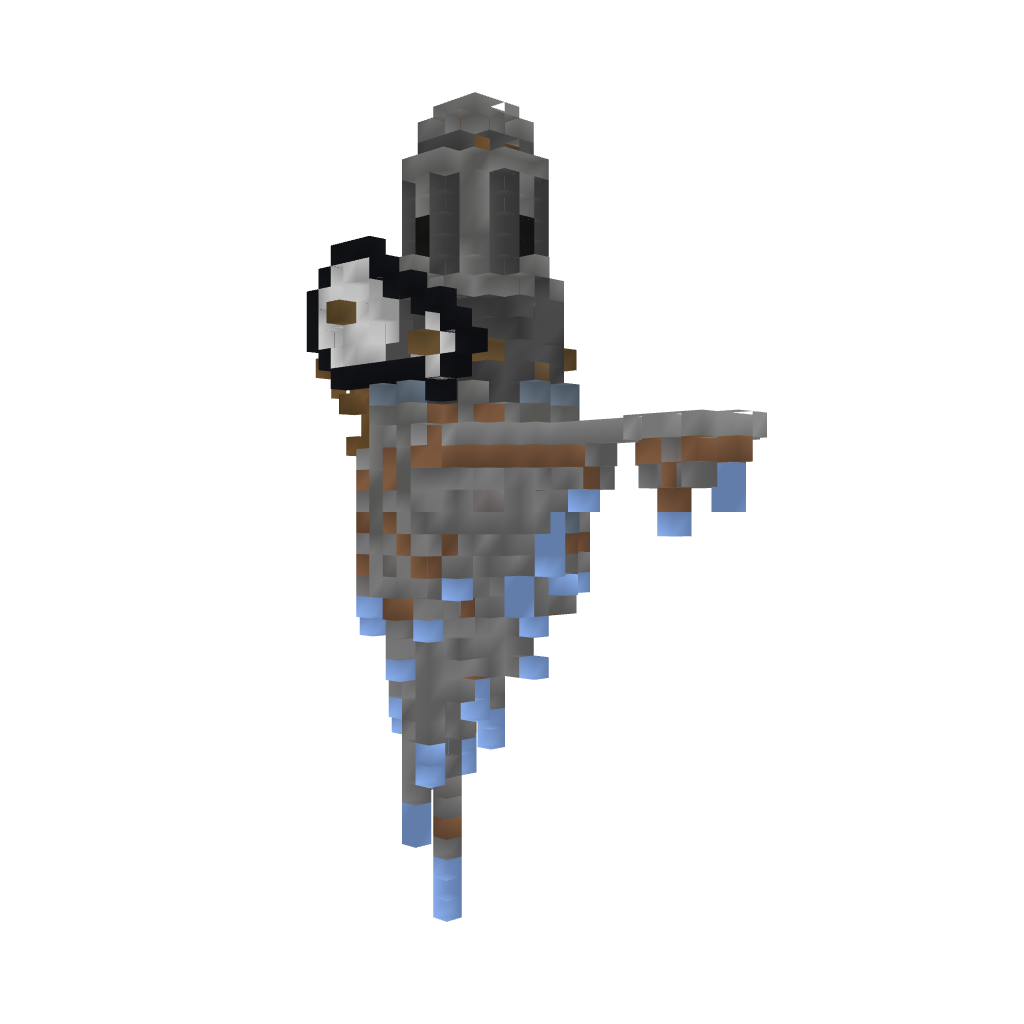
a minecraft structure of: Steampunk Windmill